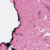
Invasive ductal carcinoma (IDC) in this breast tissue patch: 0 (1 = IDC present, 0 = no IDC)